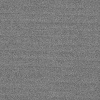
Atmospheric dust classification: dusty